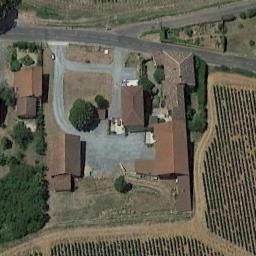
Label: medium_residential